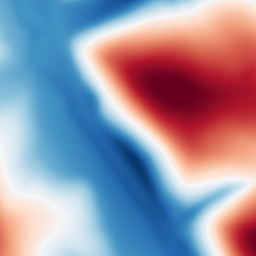
Category: multiscale
Decomposition family: dog
Decomposition parameters: sigma_low: 5
sigma_high: 100
Upsampling method: cubic_catmull_rom
Upsampling parameters: scale: 4
Upsampling scale: 4